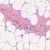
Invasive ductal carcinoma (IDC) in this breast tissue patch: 0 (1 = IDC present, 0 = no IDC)